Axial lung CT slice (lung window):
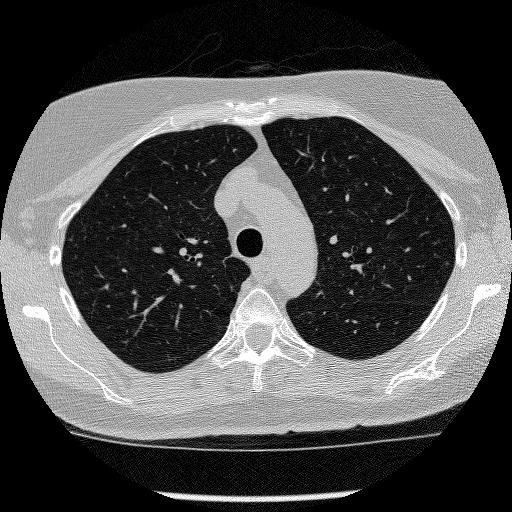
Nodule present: no